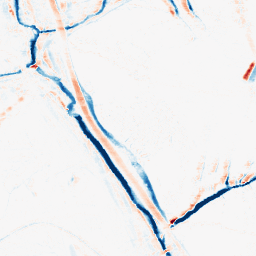
Category: morphological
Decomposition family: morphological_ellipse
Decomposition parameters: operation: average
width: 5
height: 10
Upsampling method: cubic_mitchell
Upsampling parameters: scale: 8
Upsampling scale: 8